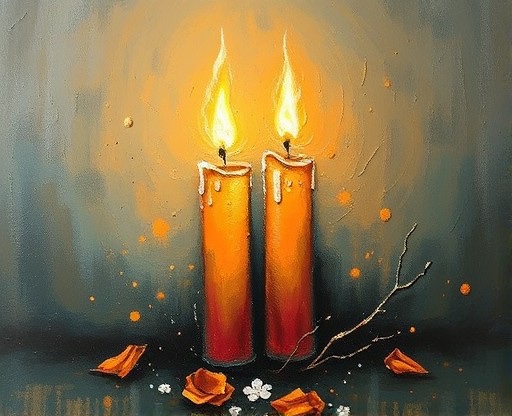
Category: Congratulations